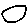
Label: circle